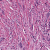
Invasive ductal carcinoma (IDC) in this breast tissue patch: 1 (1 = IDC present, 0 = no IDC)